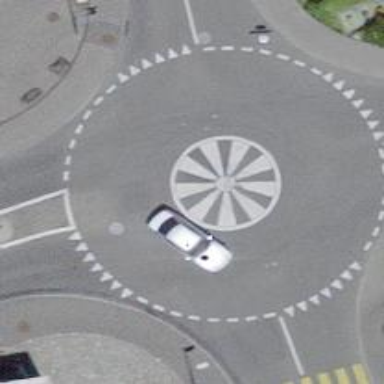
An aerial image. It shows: Mini roundabout on the road.